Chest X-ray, AP view. Patient: 20 years old, sex F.
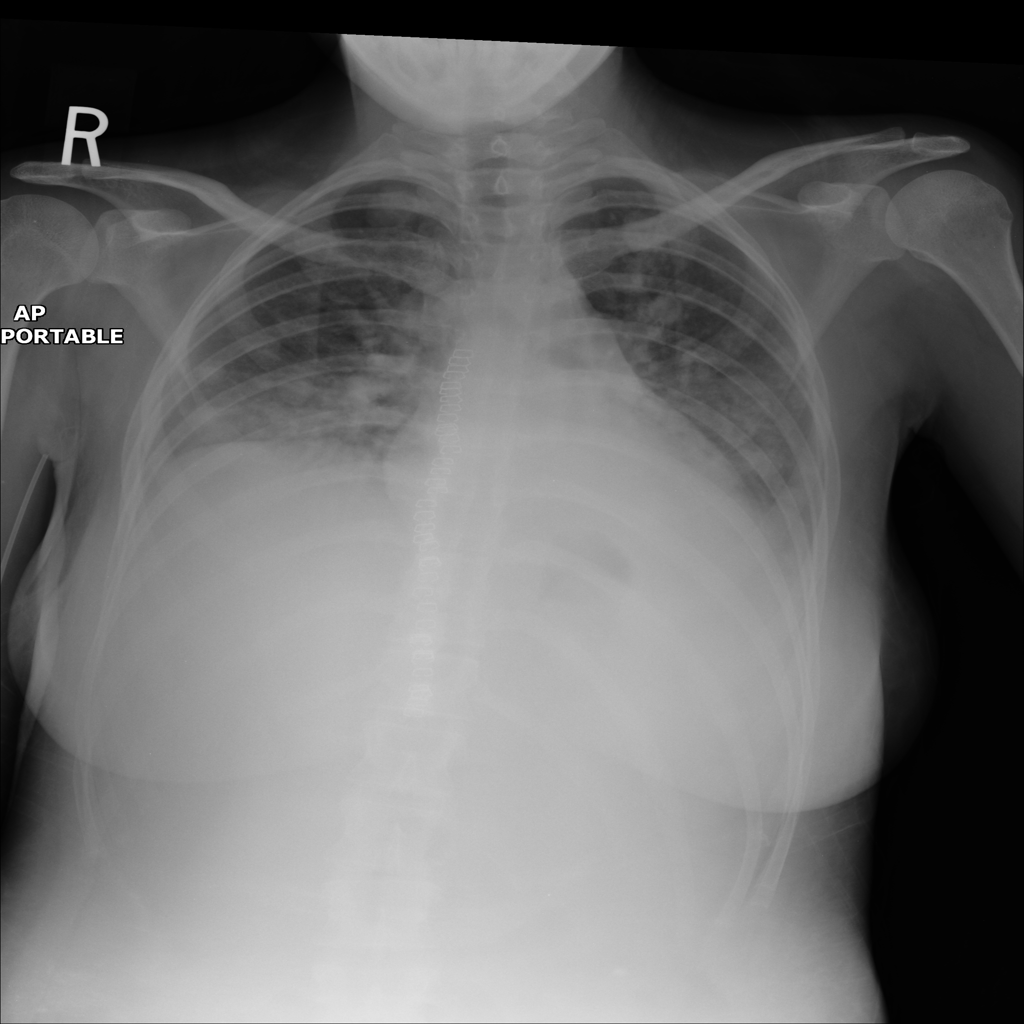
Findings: Consolidation, Infiltration, Nodule